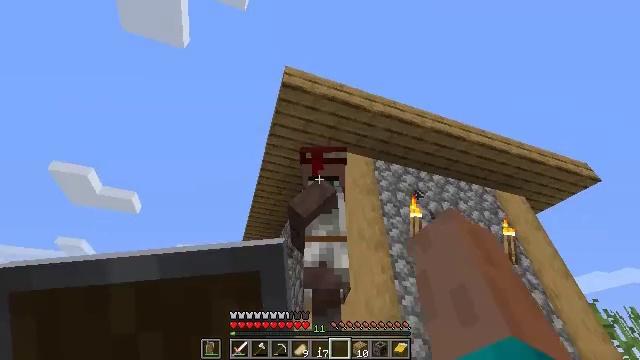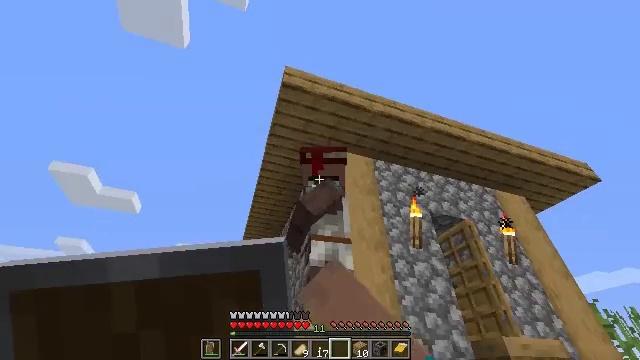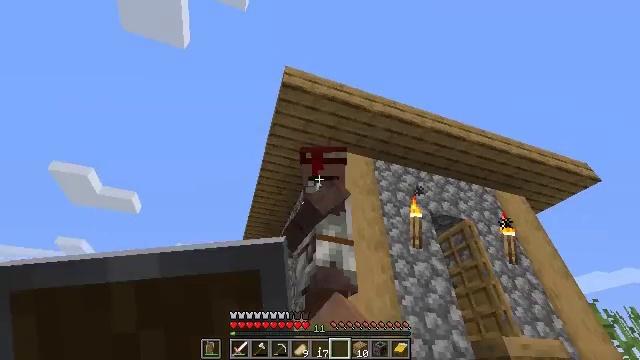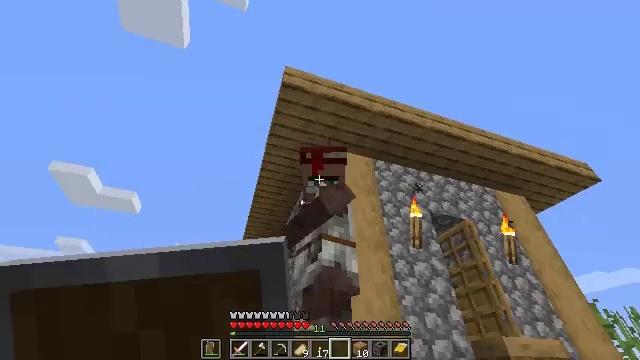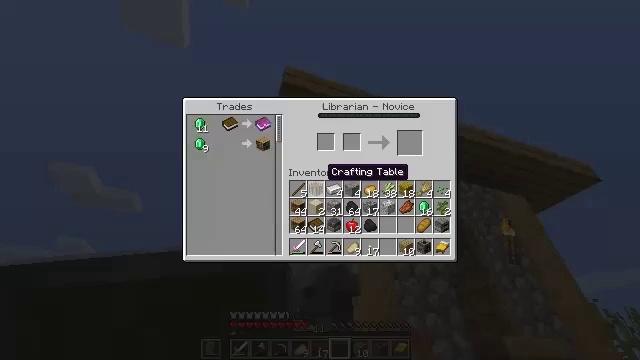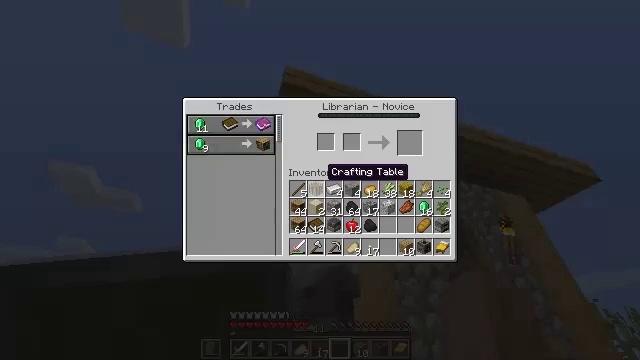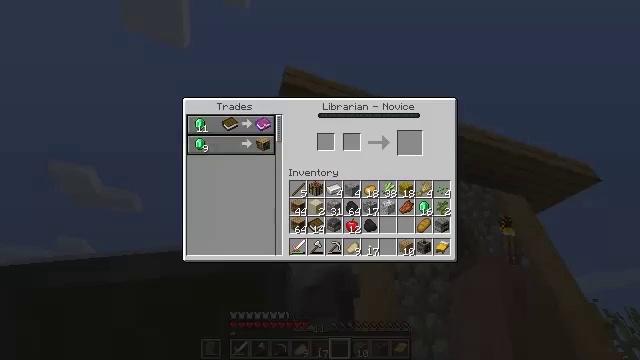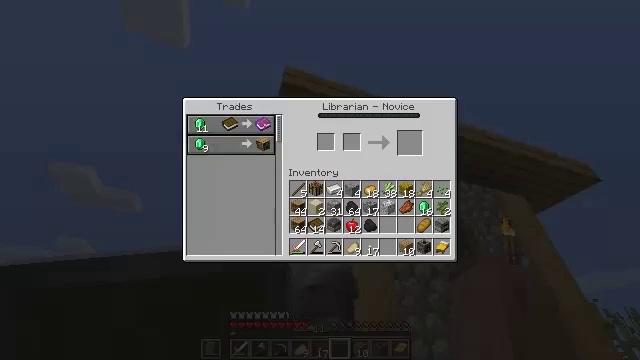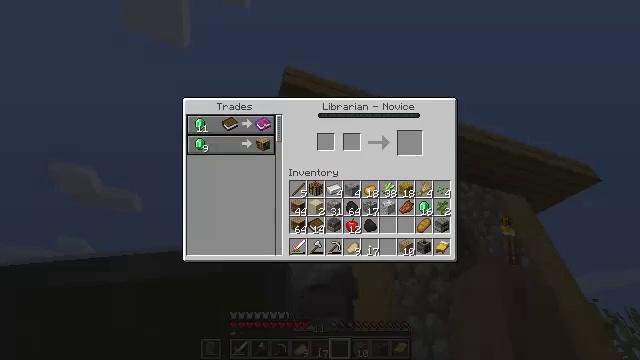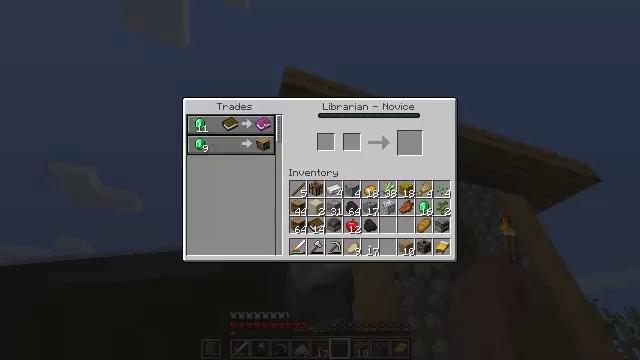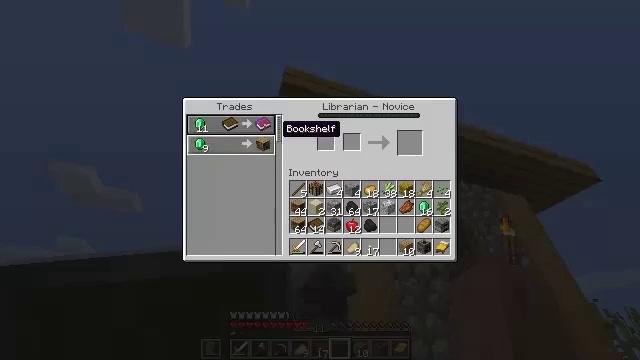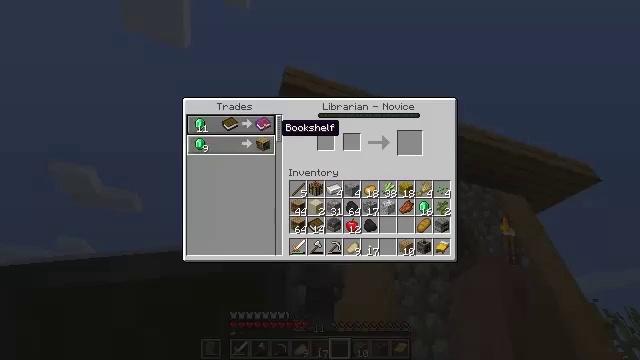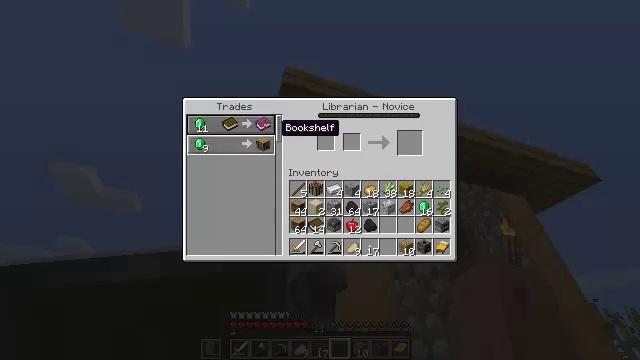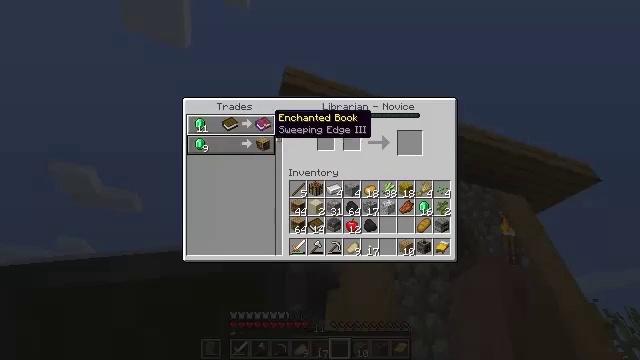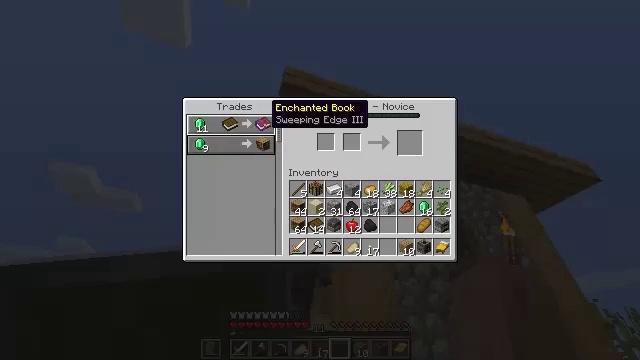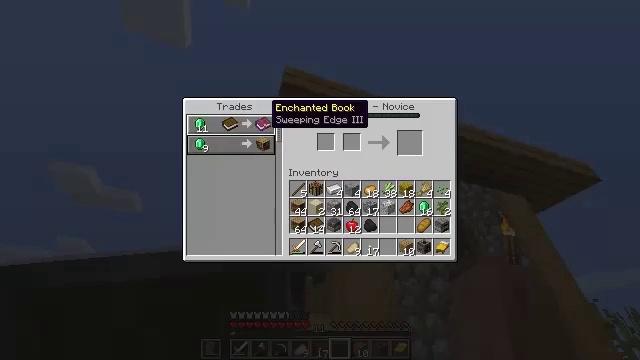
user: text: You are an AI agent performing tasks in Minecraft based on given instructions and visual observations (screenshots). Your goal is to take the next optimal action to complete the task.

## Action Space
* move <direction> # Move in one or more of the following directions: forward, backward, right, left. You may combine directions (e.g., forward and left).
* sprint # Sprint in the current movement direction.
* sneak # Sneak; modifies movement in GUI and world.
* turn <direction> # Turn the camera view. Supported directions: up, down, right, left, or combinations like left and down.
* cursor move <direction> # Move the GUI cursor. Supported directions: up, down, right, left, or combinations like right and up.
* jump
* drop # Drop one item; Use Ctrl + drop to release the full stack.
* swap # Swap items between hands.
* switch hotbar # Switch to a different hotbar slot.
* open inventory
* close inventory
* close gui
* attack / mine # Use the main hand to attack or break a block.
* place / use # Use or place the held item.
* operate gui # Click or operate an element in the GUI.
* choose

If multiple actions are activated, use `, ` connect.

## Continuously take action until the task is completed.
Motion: motion action
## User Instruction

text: Craft a enchanted book with a book and levels.
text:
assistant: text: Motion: use / place
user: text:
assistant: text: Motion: use / place
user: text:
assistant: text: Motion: no_op
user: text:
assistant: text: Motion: no_op
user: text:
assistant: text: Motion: no_op
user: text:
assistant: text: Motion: cursor move left
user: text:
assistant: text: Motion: cursor move left and up
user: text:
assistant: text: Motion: cursor move left and up
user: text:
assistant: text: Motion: no_op
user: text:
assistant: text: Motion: no_op
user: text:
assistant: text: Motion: no_op
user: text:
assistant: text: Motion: no_op
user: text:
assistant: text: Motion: cursor move left and up
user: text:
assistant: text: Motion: cursor move up
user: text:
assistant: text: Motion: no_op
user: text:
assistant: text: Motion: no_op
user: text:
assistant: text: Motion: no_op
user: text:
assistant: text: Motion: no_op
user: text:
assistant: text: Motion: no_op
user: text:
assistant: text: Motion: no_op
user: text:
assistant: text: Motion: operate gui
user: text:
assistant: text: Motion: operate gui
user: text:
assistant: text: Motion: operate gui
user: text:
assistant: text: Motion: cursor move right
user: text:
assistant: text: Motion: cursor move right and down
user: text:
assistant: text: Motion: cursor move right
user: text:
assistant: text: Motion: cursor move right
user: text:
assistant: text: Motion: no_op
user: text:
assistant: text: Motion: no_op
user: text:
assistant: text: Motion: no_op